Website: ulta-beauty
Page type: delivery-shipping
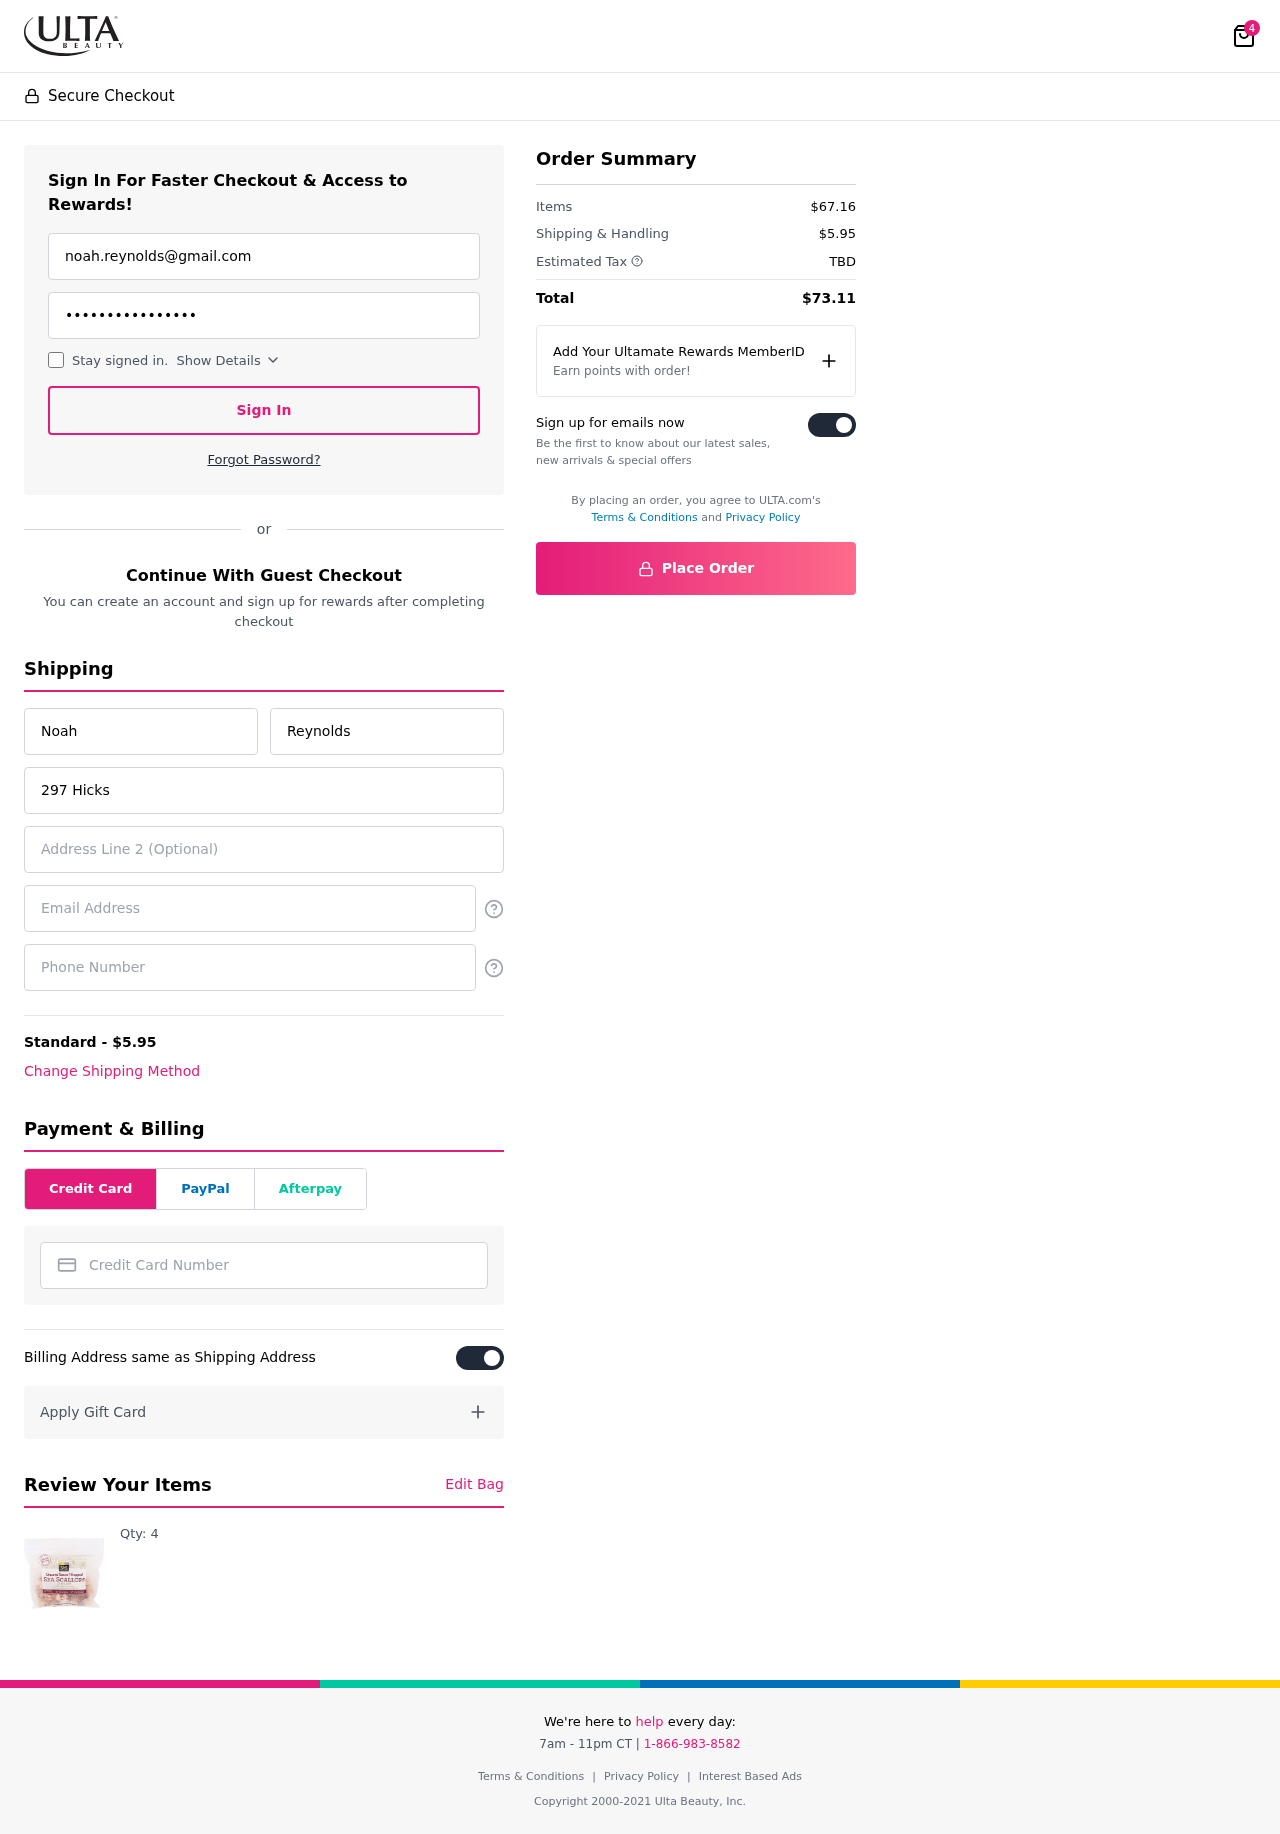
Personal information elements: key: PII_CARD_NUMBER
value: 4149 8110 9128 2222
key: PII_EMAIL
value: noah.reynolds@gmail.com
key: PII_EMAIL2
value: noah.reynolds@gmail.com
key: PII_FIRSTNAME
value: Noah
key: PII_LASTNAME
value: Reynolds
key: PII_PHONE
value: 6712751895
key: PII_STREET
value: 297 Hicks Isle Suite 982
Product elements: key: PRODUCT1_QUANTITY
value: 4
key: PRODUCT1
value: Qty: 4
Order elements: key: ORDER_NUM_ITEMS
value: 4
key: ORDER_SHIPPING_COST
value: $5.95
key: ORDER_SUBTOTAL
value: $67.16
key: ORDER_TAX
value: TBD
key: ORDER_TOTAL
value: $73.11